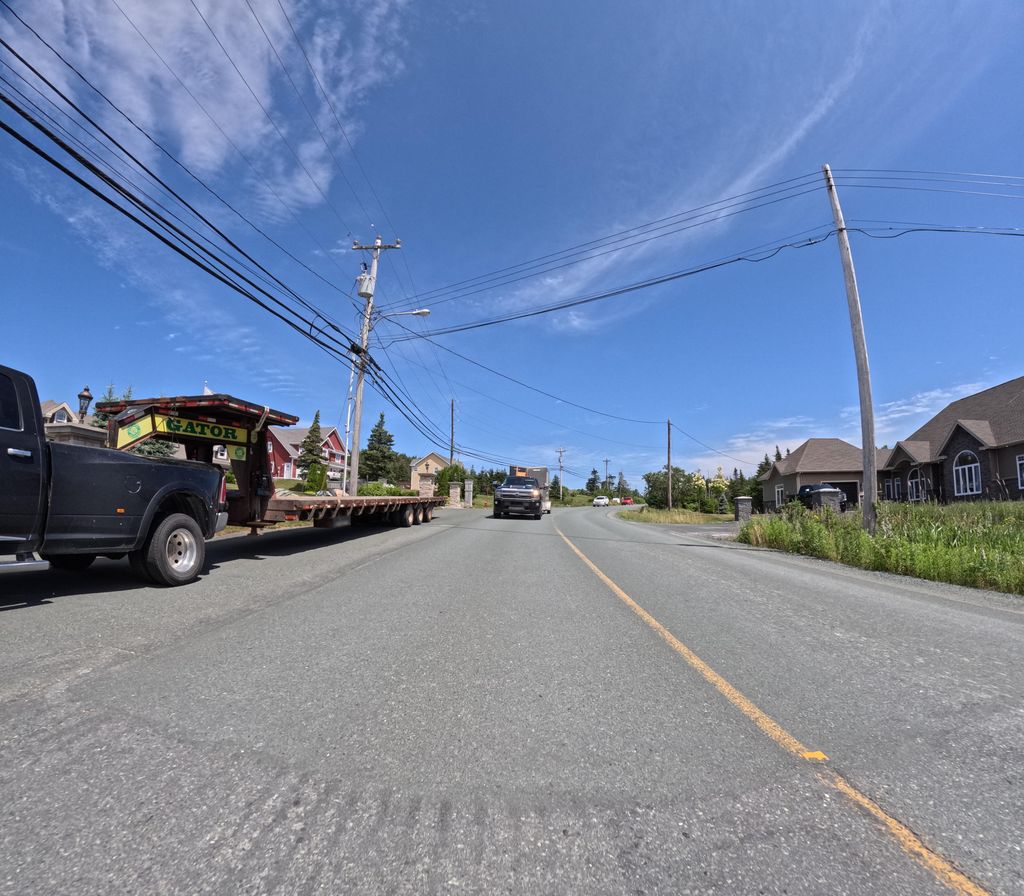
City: st_johns